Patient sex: M
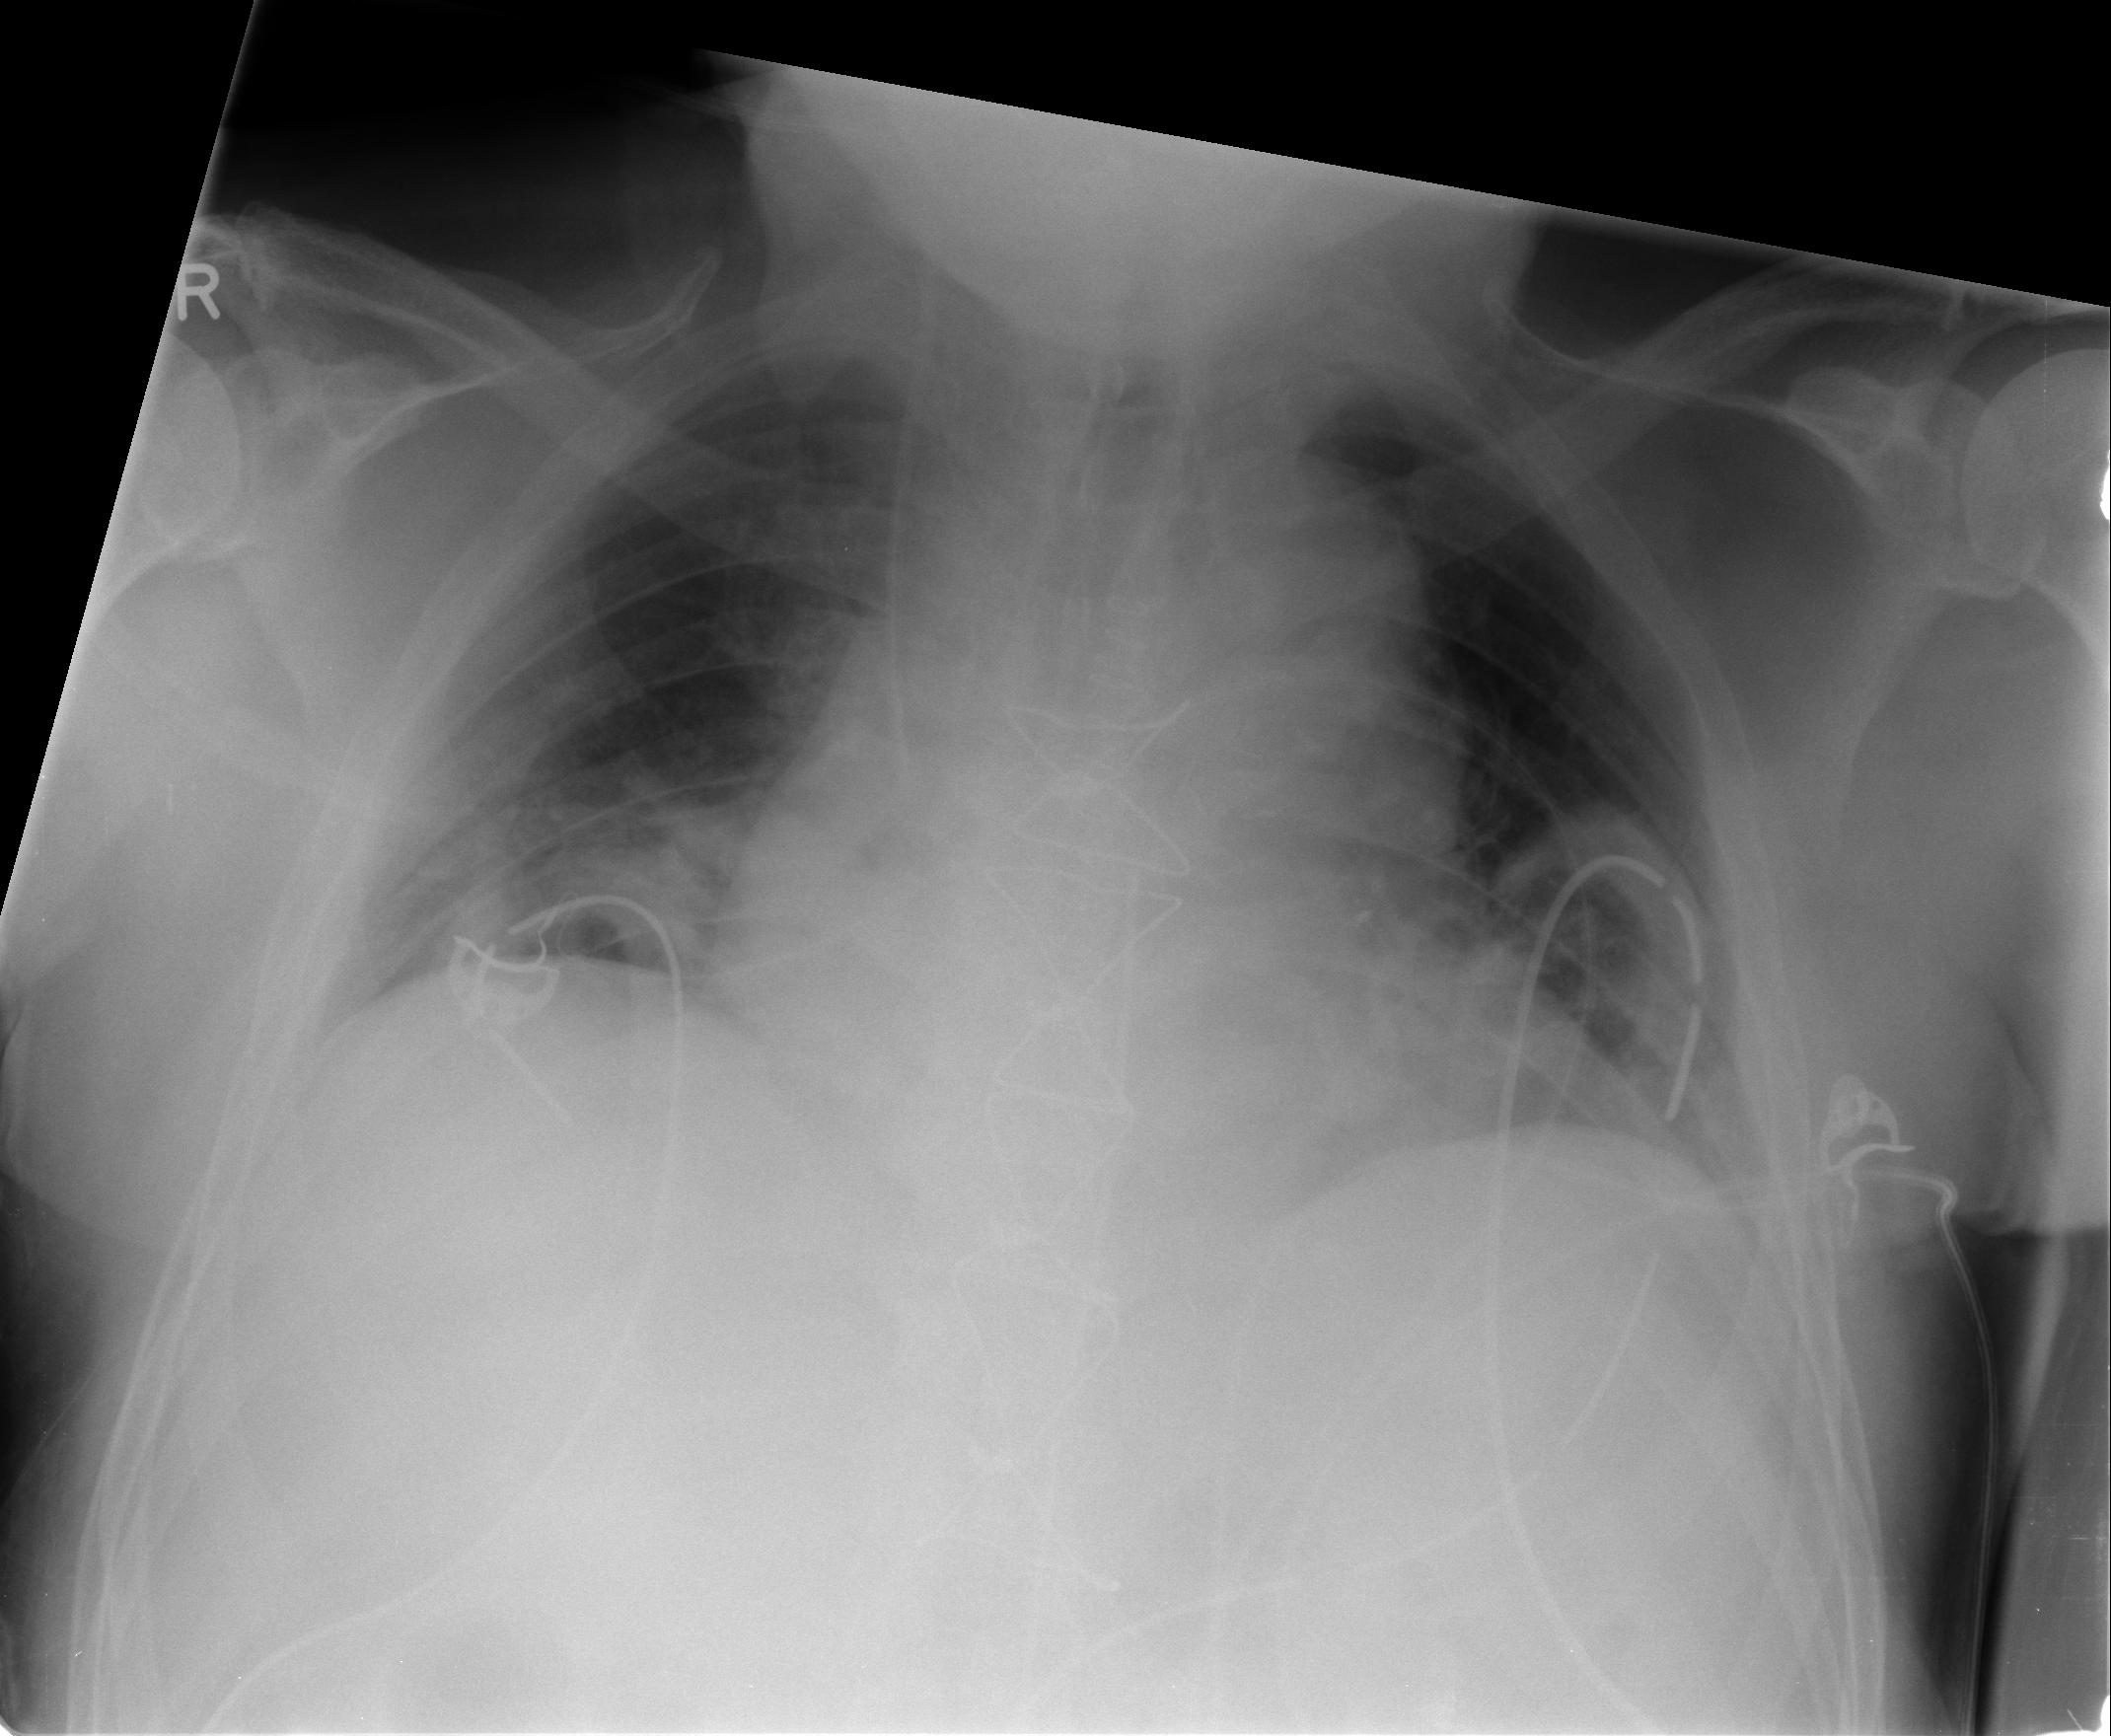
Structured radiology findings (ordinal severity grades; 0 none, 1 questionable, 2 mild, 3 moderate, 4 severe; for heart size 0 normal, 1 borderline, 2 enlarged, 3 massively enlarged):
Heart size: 1
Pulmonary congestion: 0
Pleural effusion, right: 0
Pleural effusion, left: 0
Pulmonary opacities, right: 0
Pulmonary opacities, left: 0
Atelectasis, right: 3
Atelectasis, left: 3